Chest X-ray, PA view. Patient: 54 years old, sex F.
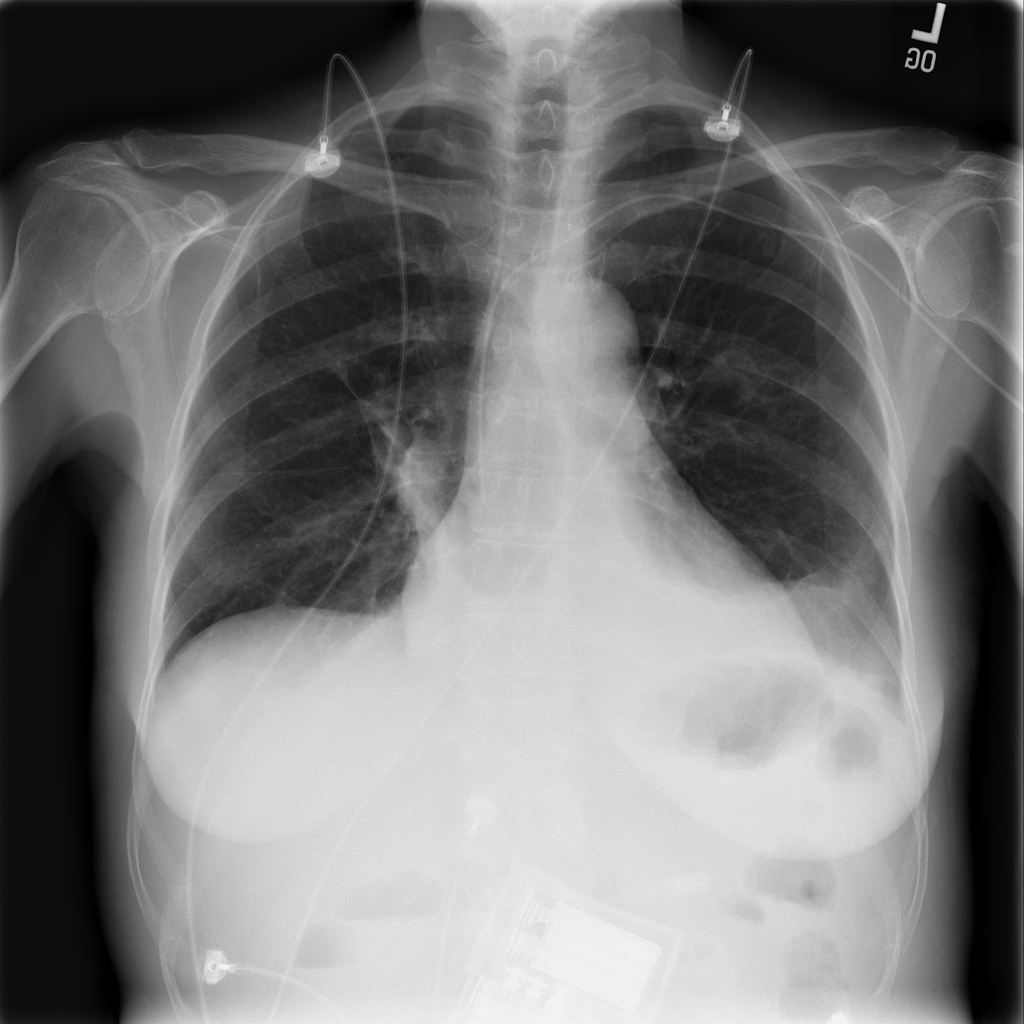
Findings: Atelectasis, Effusion